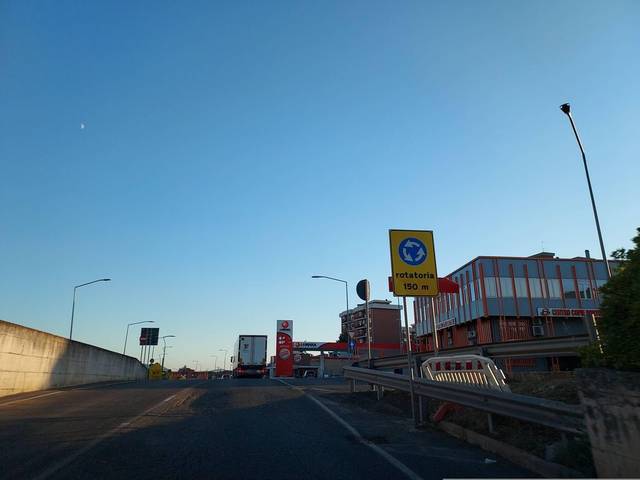
Region: Italy
Coordinates: 41.645, 13.334